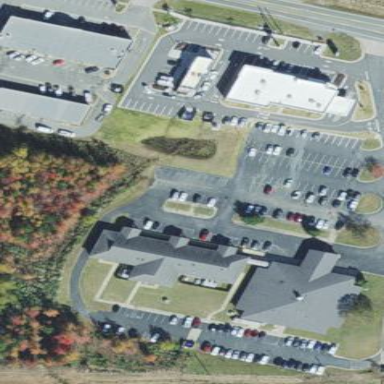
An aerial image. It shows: Parking area.